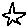
Label: star